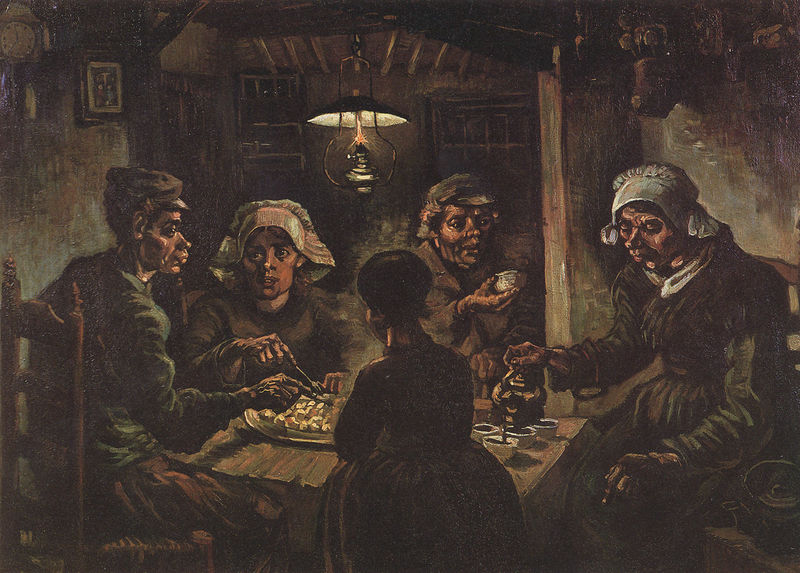
Titel: Die Kartoffelesser
Künstler: Vincent van Gogh
Standort: Amsterdam
Institution: Van Gogh Museum
Schlagwörter: dunkel, feuer, gemälde, kopf, mann, schatten, weiß, frauen, grün, menschen, mädchen, ocker, sitzen, abend, braun, fenster, frankreich, frau, glas, hell, holz, hut, hüte, kleid, kleider, lampe, laterne, licht, männer, nacht, paris, profil, raum, rücken, schwarz, stuhl, stühle, tisch, zimmer, blick, dach, gesellschaft, haube, leute, malerei, rock, gesichter, gläser, hose, kappe, kappen, mütze, mützen, regal, wand, alte, arm, falten, messer, rahmen, rembrandt, bild, holland, hände, innenraum, niederlande, öl, kalt, gitter, hütte, gewand, interieur, mantel, realismus, decke, familie, kind, mutter, personen, vater, leuchte, frontal, arbeit, bauern, genre, kinder, henkel, kanne, schalen, kopfbedeckung, topf, seitlich, bilder, düster, lampenschirm, enge, man, warm, winter, van gogh, arbeiter, ölgemälde, dampf, essen, tafel, nasen, kaffee, kopftuch, finster, uhr, brot, tasse, balken, stube, kammer, tee, zeigen, bauer, leuchten, wände, eng, keller, ärmlich, hängen, lichtstrahl, flamme, knochig, brennen, rückenfigur, markant, speisen, hauben, mahl, mahlzeit, tassen, küche, abendessen, öllampe, besteck, holzhütte, kartoffel, kartoffeln, hunger, frühstück, teekanne, kate, abendmahl, armut, teekessel, wanduhr, gabel, vincent, kessel, amsterdam, unterschicht, deformiert, mager, petroleum, petroleumlampe, schall, balkendecke, deckenbalken, snack, gießen, speise, gemeinschaft, wärmen, schütten, ausschank, stammtisch, früh, abgemagert, bedrückt, abendmal, glühbirne, erzählen, einschenken, teilen, petroliumlampe, hungern, herberge, kartoffelesser, bauernstune, eingießem, einschank, glühlampe, kkanne, stuhel, lamüe, voncent van gogh, 1890, 1897, 1898, vincentr van gogh, markig